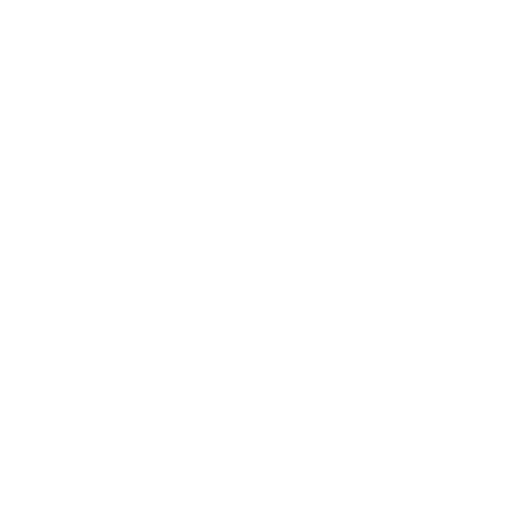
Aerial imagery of bar in Maine named Murray Rock containing only open water